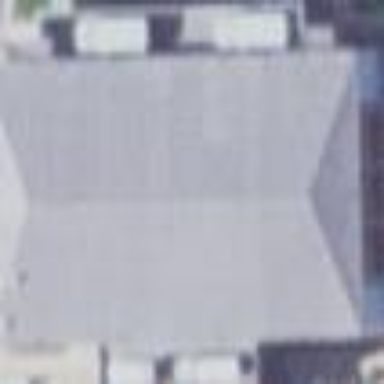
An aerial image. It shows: Building used as fitness center.